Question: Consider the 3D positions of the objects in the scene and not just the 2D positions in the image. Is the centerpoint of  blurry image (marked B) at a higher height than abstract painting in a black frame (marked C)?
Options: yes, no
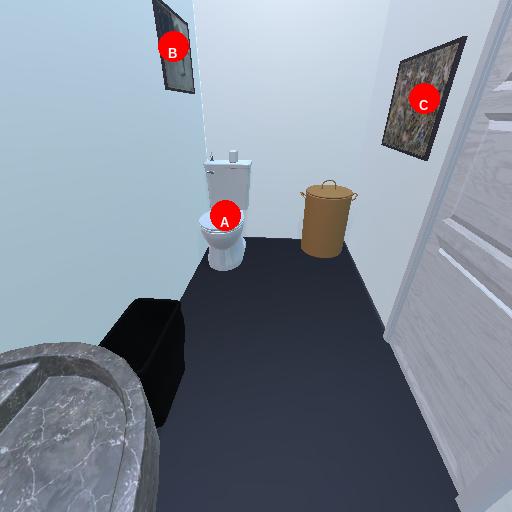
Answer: yes